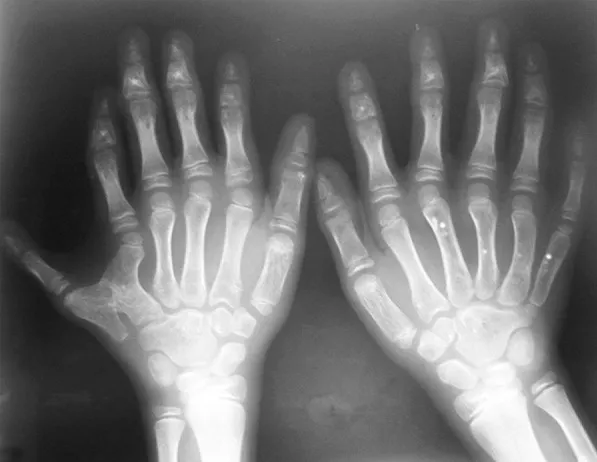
Radiograph showing postaxial polydactyly.
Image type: radiology (x_ray)